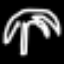
Label: palm tree